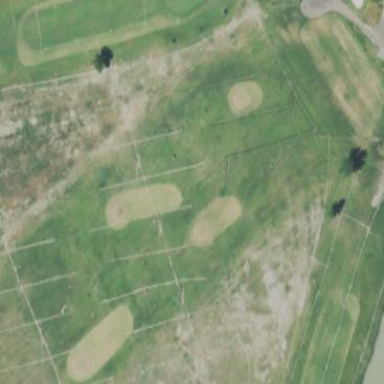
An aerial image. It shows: Mown grass area serving as golf driving range.